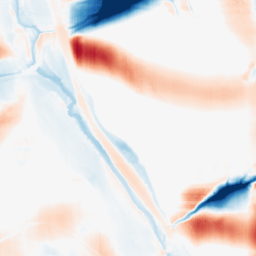
Category: morphological
Decomposition family: morphological_square
Decomposition parameters: operation: average
size: 50
Upsampling method: linear_exact
Upsampling parameters: scale: 8
Upsampling scale: 8